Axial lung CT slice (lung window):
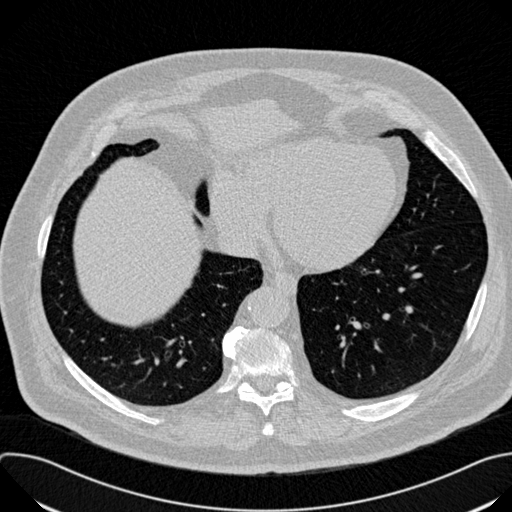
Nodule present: no